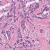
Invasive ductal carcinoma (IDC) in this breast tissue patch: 1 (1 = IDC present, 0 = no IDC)